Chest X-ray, PA view. Patient: 67 years old, sex M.
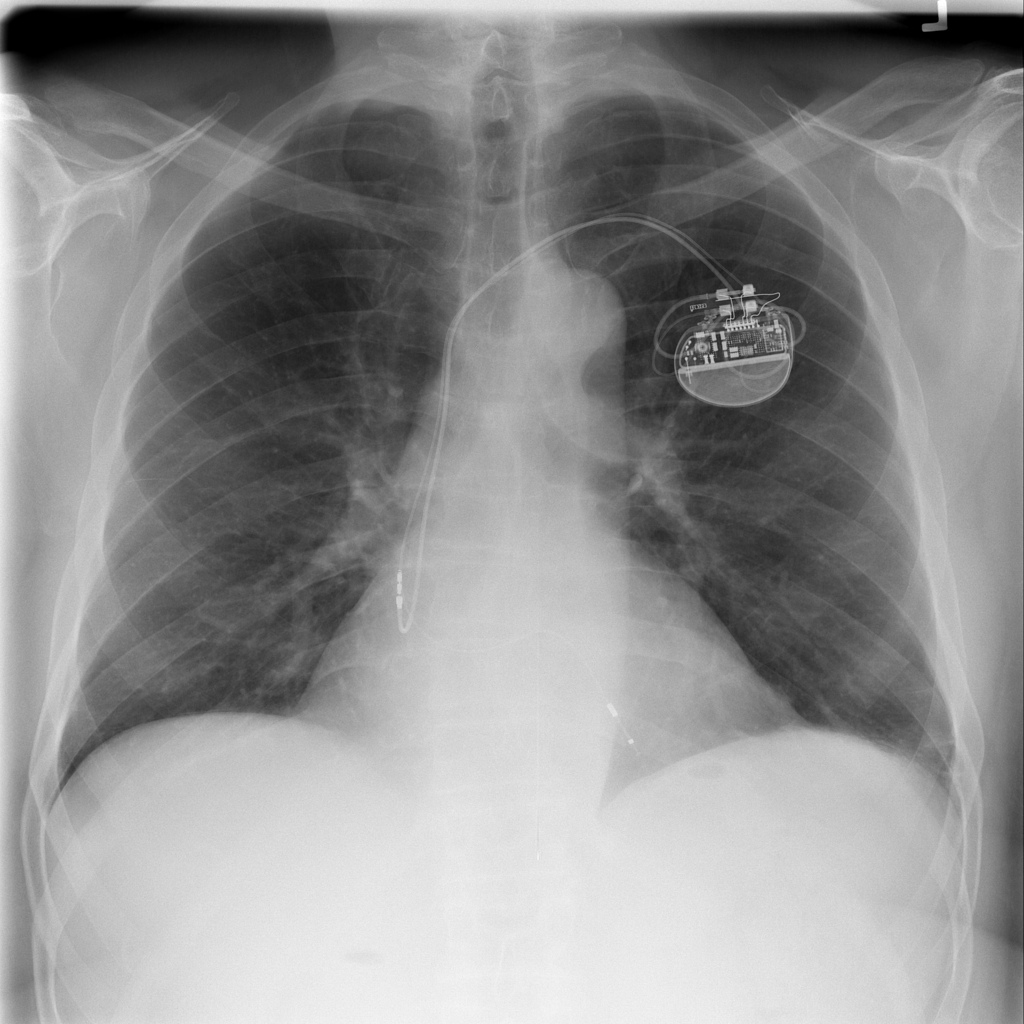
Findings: Atelectasis